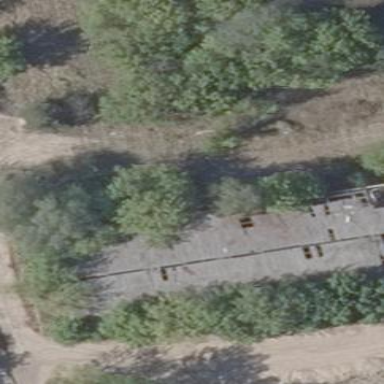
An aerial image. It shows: Ruined building.